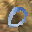
Label: 0